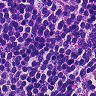
Metastatic tissue present: no